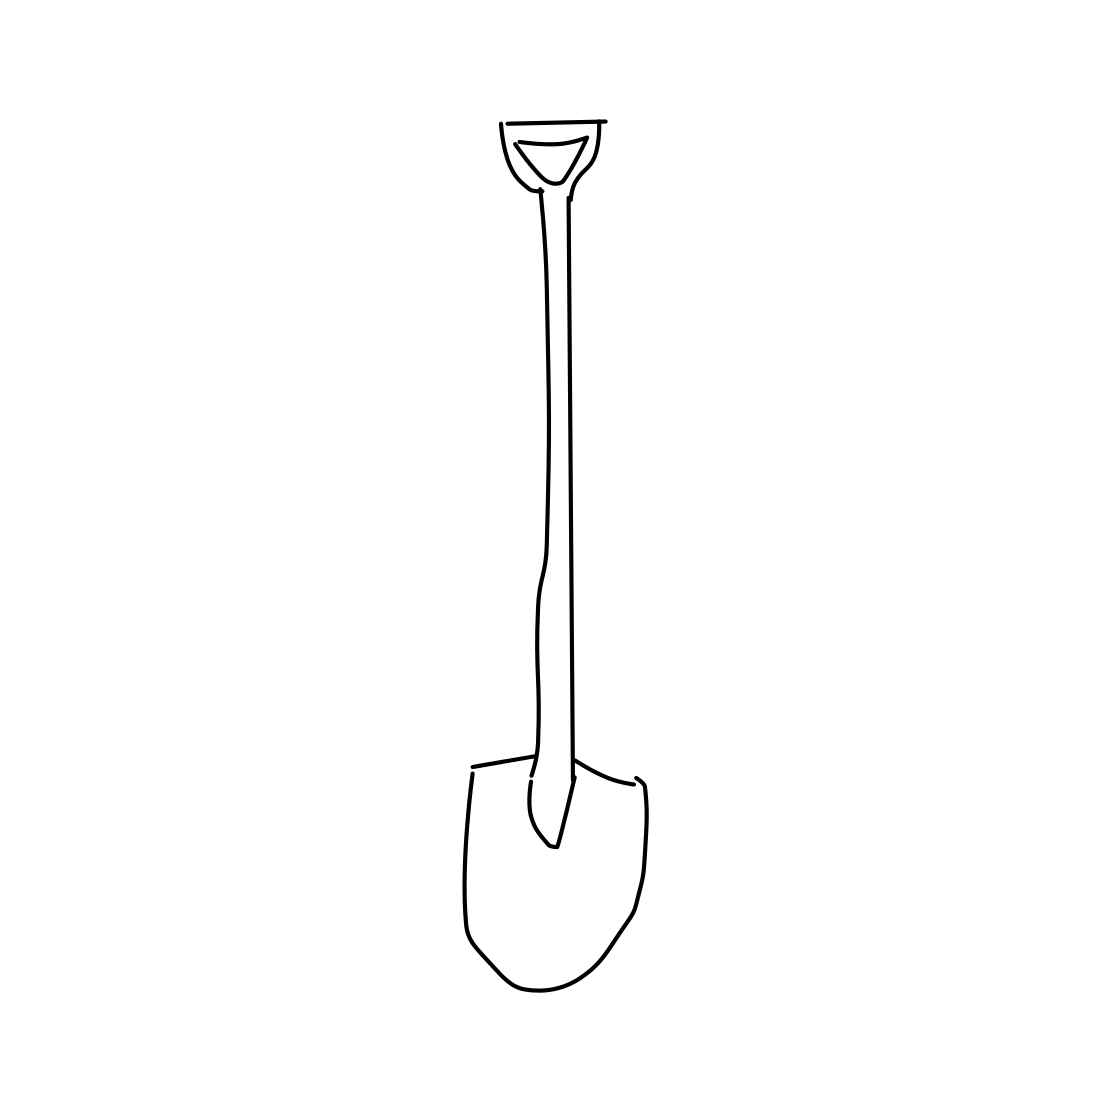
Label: shovel